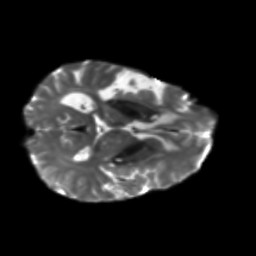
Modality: T2w
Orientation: axial
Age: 46
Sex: male
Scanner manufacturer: siemens
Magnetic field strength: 3 T
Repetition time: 5.25 s
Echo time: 0.08 s